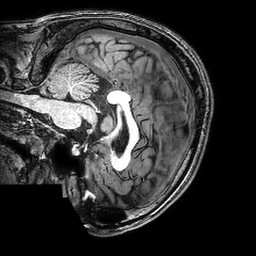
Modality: T1w
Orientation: sagittal
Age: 23
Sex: male
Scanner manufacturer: philips
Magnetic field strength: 3 T
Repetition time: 0.008191 s
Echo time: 0.00376 s